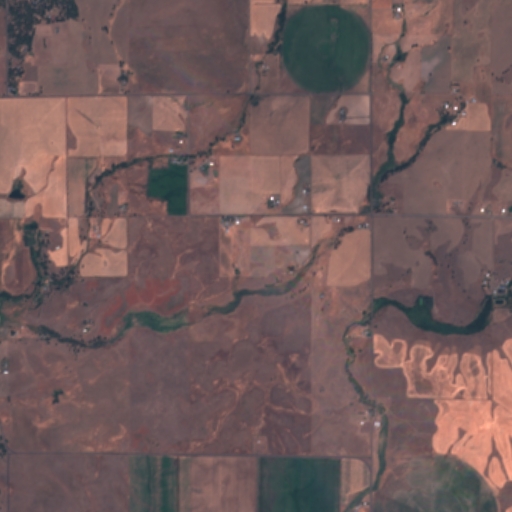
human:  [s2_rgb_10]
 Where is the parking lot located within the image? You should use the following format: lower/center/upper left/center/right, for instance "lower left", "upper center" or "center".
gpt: The parking lot is located in the center right of the image.
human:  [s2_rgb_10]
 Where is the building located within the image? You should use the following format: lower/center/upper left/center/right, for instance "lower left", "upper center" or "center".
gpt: The building is located in the center right of the image.
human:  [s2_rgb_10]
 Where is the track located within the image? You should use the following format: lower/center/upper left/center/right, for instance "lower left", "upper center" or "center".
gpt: There is no track in the image.